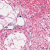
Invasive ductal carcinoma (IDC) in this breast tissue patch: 0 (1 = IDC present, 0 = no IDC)